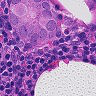
Metastatic tissue present: yes